Question: I have done almost everything possible. Installed re installed updated to the latest version but nothing seems to work can you please even if i build a new project I get the same error I have installed the latest abt bundle please help me
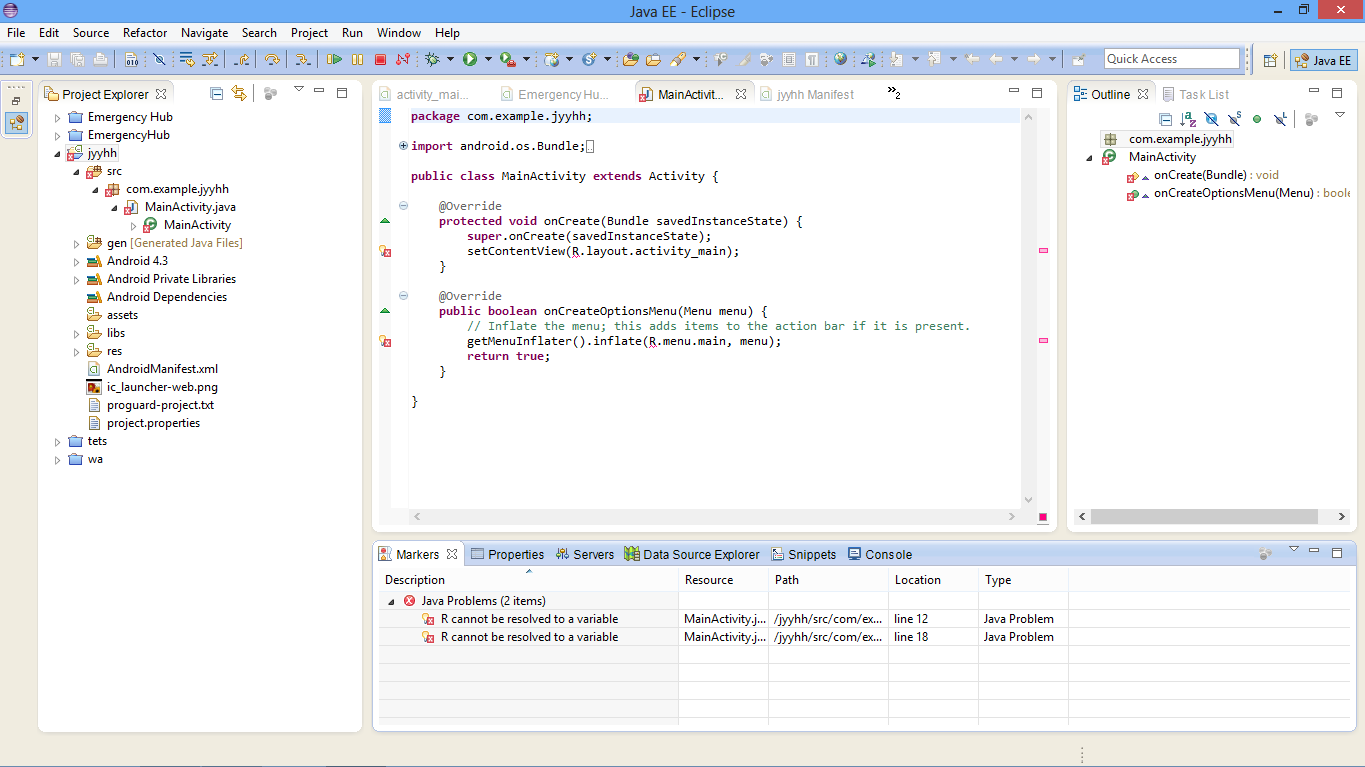
Answer: Declare a local variable JAVA_HOME and problem was solved.